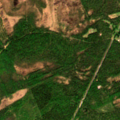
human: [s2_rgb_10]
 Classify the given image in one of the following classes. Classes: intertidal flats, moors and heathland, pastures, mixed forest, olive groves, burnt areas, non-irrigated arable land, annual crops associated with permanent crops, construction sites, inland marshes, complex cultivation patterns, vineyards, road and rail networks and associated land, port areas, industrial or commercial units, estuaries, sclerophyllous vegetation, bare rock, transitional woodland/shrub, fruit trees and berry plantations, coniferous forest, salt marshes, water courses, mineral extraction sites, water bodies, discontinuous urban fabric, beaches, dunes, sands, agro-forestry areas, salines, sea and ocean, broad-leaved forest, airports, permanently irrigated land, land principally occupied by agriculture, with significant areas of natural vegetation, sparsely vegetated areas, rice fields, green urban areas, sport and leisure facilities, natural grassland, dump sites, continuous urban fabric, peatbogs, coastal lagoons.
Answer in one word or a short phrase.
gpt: coniferous forest, mixed forest, transitional woodland/shrub, peatbogs